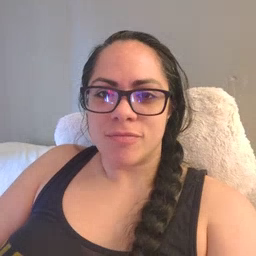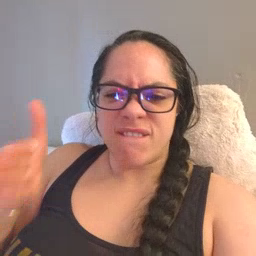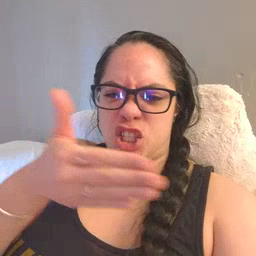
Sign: fish